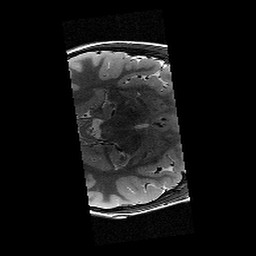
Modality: T2w
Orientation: axial
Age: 10
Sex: male
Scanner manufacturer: siemens
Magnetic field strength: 3 T
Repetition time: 9.23 s
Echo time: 0.067 s